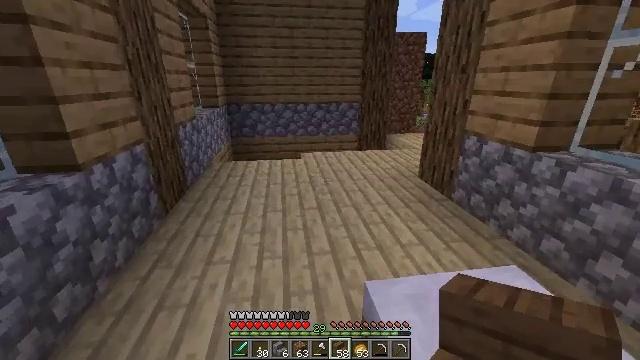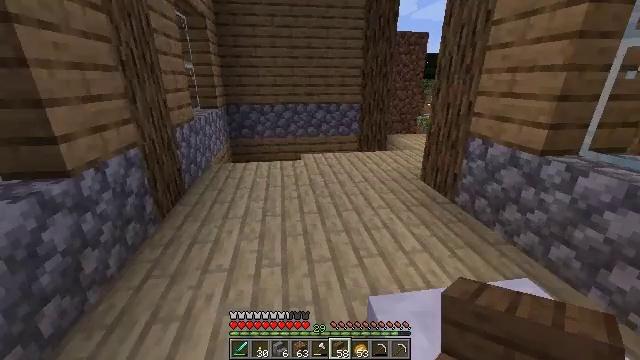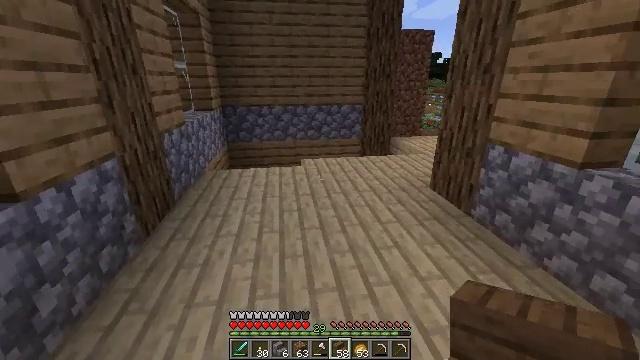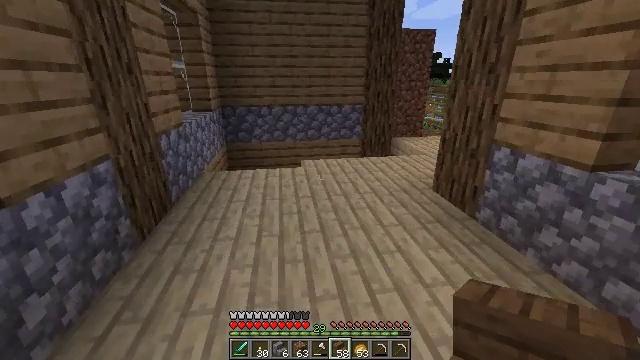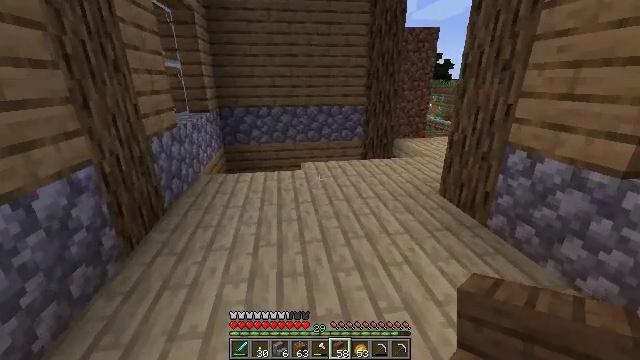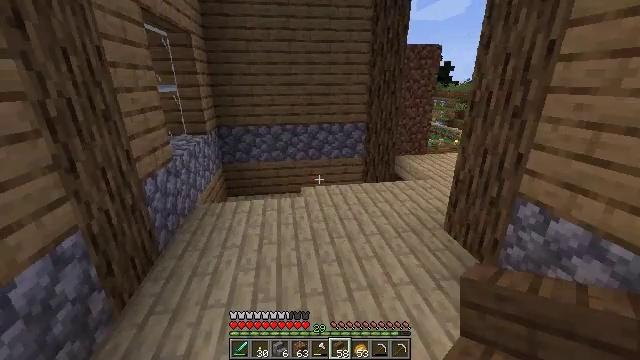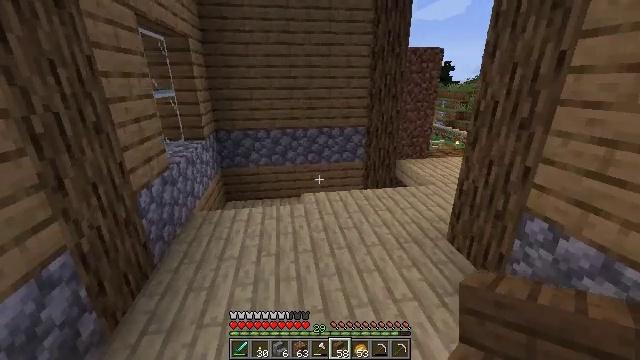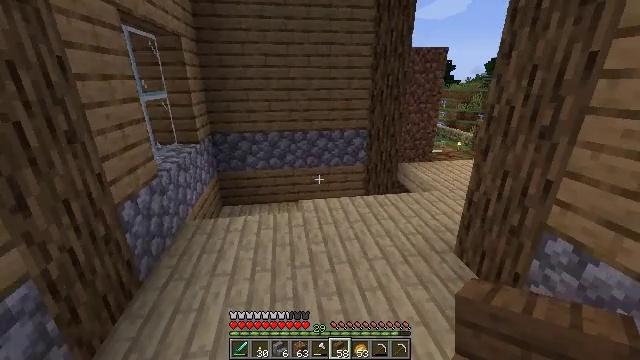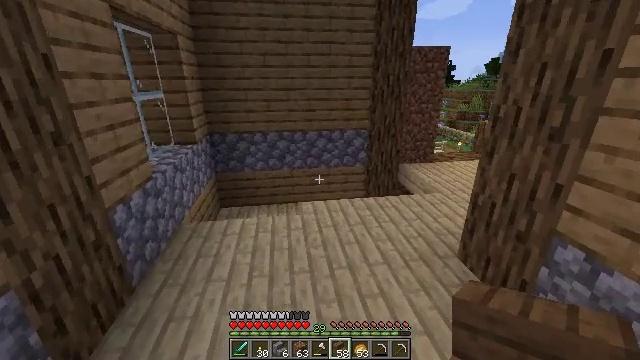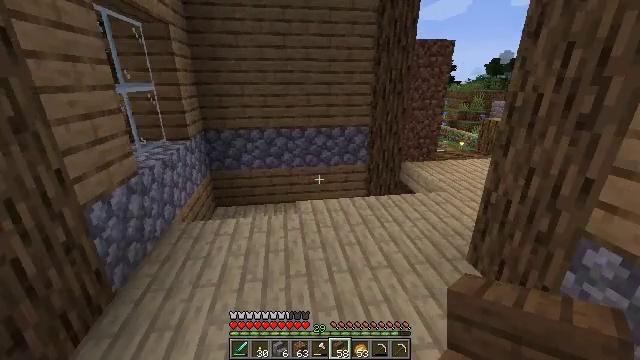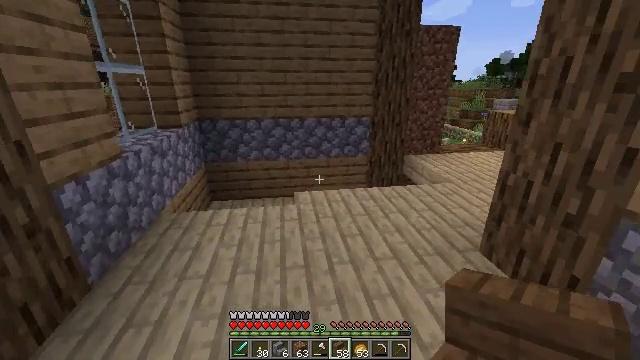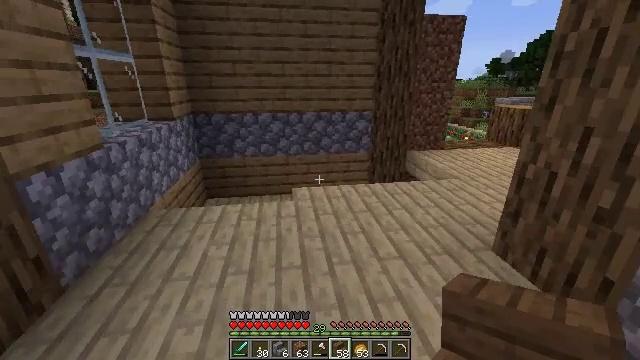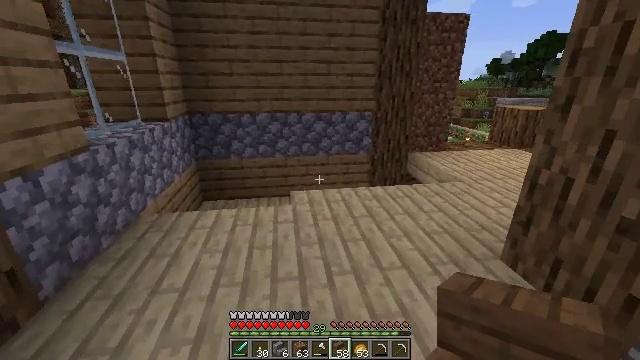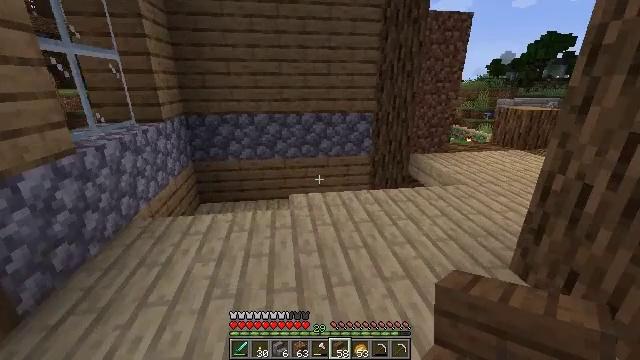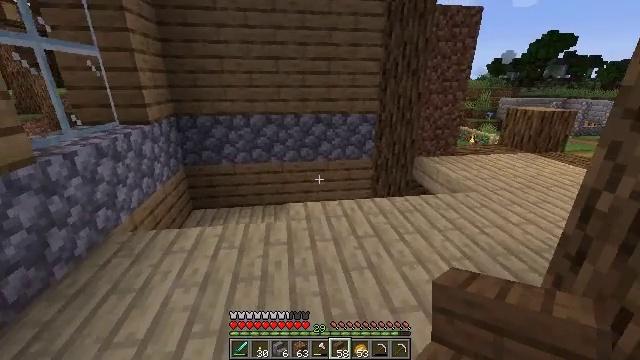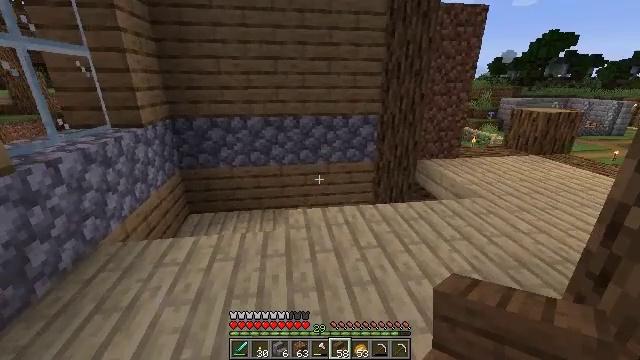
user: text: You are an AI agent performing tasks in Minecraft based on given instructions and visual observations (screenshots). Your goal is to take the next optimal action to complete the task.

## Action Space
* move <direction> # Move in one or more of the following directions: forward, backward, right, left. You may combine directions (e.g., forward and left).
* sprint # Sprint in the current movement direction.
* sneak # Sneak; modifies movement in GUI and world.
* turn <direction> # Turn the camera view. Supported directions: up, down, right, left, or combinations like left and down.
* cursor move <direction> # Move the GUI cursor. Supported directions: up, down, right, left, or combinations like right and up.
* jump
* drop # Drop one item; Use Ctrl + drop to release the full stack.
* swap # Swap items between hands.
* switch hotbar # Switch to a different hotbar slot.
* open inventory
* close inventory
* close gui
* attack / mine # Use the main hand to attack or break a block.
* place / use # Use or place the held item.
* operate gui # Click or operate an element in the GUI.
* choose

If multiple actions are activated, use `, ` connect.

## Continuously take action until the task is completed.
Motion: motion action
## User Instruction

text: Place cobblestone in the furnace to create stone.
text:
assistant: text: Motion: move forward
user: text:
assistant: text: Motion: move forward
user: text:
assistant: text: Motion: move forward
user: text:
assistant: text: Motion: move forward
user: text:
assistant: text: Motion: move forward
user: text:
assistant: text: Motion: move forward
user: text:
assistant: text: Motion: move forward
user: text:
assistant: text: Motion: move forward
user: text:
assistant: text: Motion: move forward
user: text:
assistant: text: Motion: move forward
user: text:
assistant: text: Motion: move forward
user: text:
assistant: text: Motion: move forward
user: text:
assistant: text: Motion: move forward
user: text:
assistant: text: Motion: move forward
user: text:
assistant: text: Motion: move forward
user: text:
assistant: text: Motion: move forward
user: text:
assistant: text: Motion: move forward
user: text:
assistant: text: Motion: move forward
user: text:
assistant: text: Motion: no_op
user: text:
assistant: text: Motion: move forward
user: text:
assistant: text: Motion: move forward
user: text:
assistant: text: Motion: move forward
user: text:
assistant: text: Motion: no_op
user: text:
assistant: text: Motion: move forward
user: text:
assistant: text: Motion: move forward
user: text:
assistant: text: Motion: move forward
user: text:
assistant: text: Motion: move forward
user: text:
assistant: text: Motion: move forward, turn right and down
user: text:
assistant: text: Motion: move forward, turn right and down
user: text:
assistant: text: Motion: move forward, turn right and down